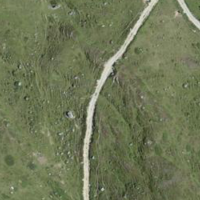
EUNIS habitat code: 26
Species observed at this site:
Calluna vulgaris
Dactylorhiza viridis